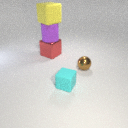
large red metal cube below large yellow rubber cube